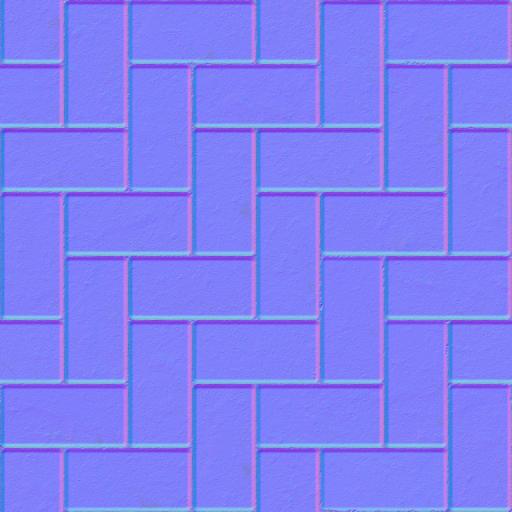
interlocking paved pavement paving stones